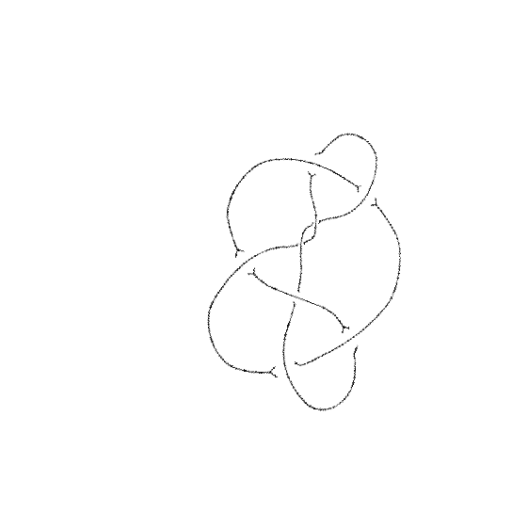
Crossing number: 8